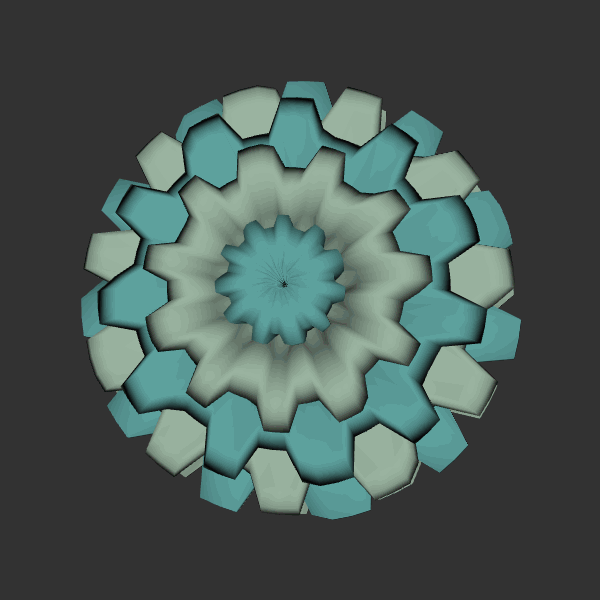
Background: dark